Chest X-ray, AP view. Patient: 45 years old, sex F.
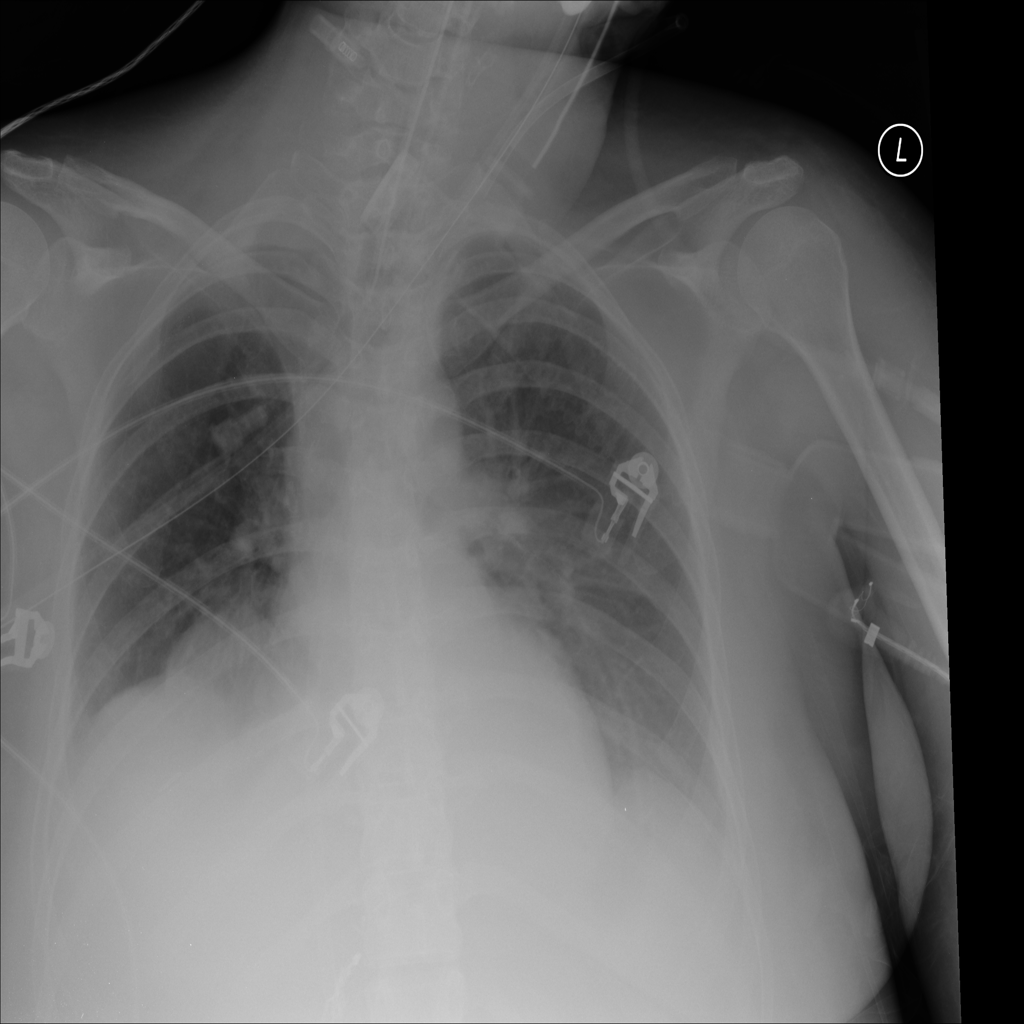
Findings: Atelectasis, Effusion